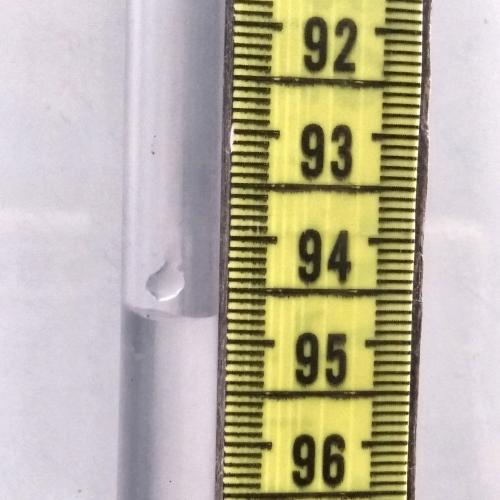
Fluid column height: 94.8 cm